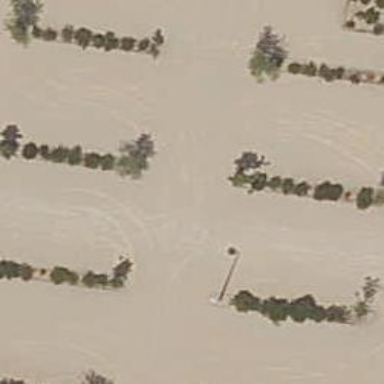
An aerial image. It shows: Parking aisle with sandy surface.